Question: Is there any way to specify with CSS to disable a left-border to the right of a cell with a certain class?
As you can see in this image the border to the right is double, it has the border of class "selected" plus the default gray border. I want the "selected" cell's right border to override the neighboring cell's left-border somehow.
FWIW, I think this is because of the table's CSS where I have commented 'border-collapse'. I need to do this otherwise I can't have rounded corner's on the table.

'''
.ui-tabs-panel td { /* default table cell */
border-bottom: 1px solid #E9EBDF;
border-left: 1px solid #E9EBDF;
padding: 7px 7px;
font-family: Tahoma;
cursor: default;
background-color: #FAFDFF;
}
.ui-tabs-panel td.selected { /* when selected */
border-right: 1px solid #94DFEB !important;
border-left: 1px double #94DFEB !important;
background-color: #FFF !important;
color: #087DBD;
}
'''
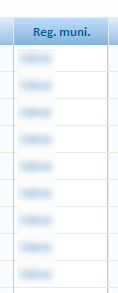
Answer: It seems, the current extra border belongs to the next '<td>' element, Try this to clear the border:
'''
.ui-tabs-panel td.selected + td {
border-left: none;
}
'''
You can select the next sibling element by <URL>
'element1 + element2' Selects every 'element2' element that are placed immediately after 'element1' element(s). They're .